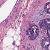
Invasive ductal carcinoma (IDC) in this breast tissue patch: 0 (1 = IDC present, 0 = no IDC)